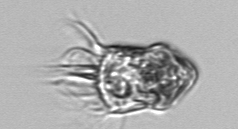
Label: Strombidium_inclinatum